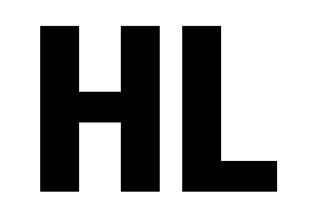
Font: Roboto_Condensed_Black